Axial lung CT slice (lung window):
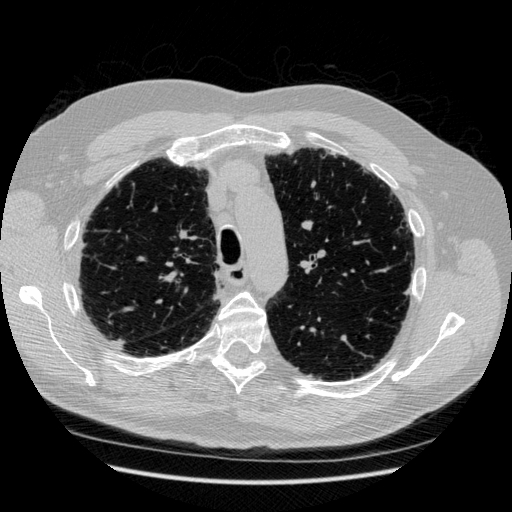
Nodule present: no